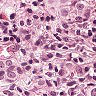
Metastatic tissue present: yes